Field crop: maize
Growth stage: 1
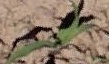
Species: maize